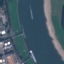
Land use / land cover: River